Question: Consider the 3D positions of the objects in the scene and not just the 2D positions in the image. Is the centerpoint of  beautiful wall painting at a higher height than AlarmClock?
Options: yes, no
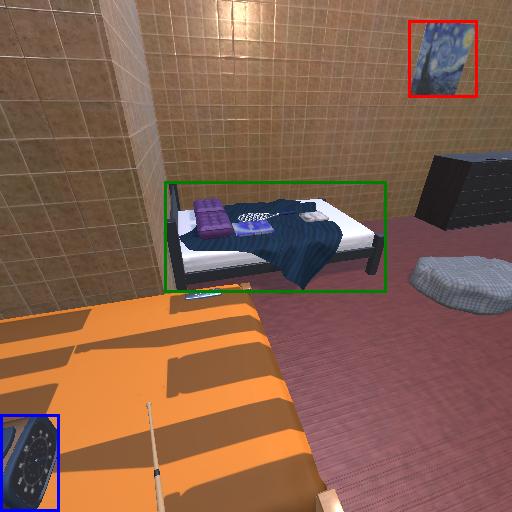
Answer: yes